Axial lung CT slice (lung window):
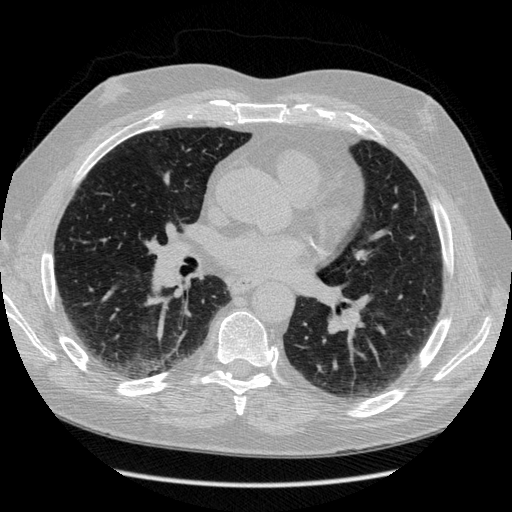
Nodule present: no